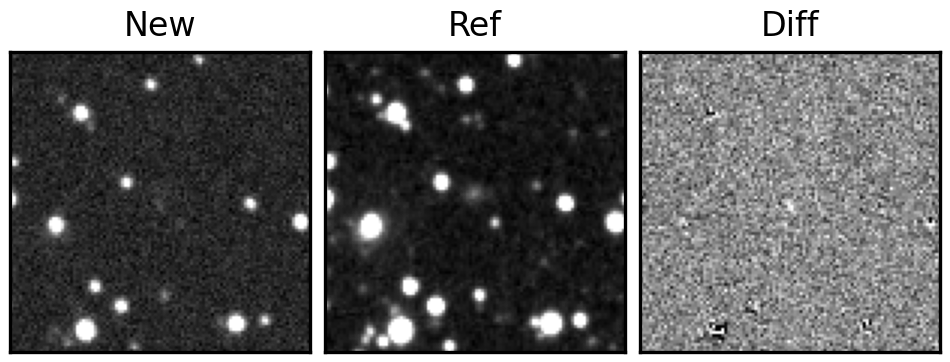
Label: real